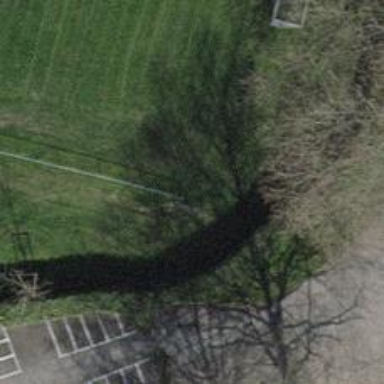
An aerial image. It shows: Fence.